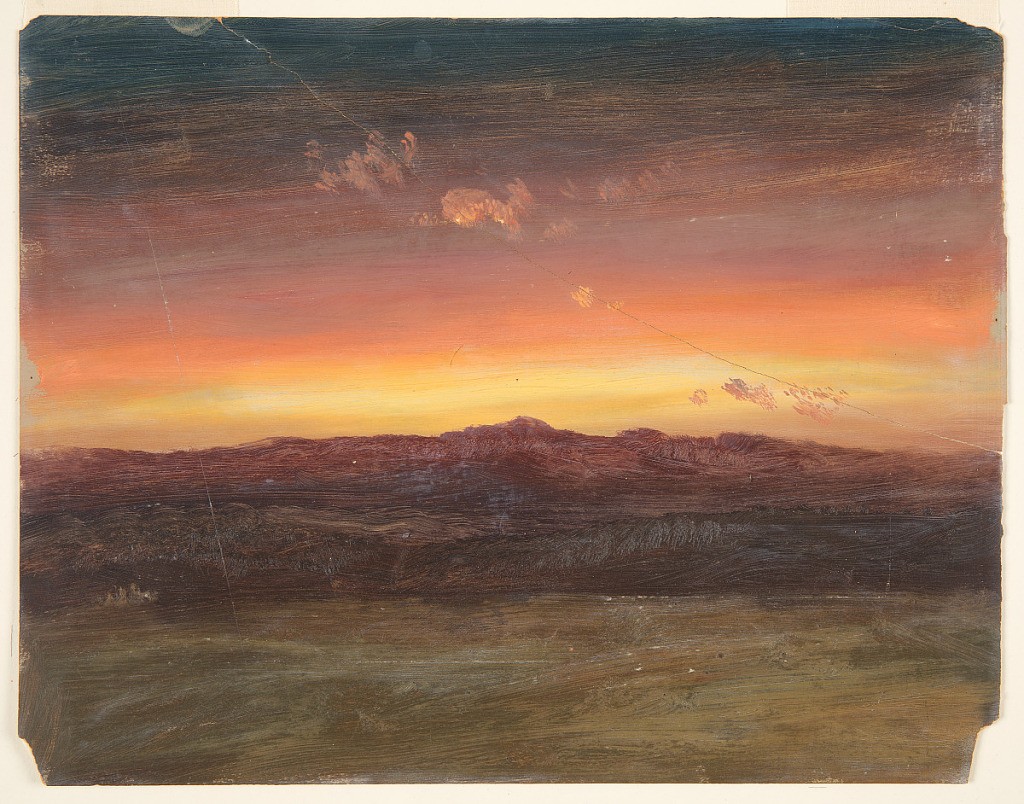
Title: The Catskills at Twilight, Hudson, New York
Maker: Frederic Edwin Church, American, 1826–1900
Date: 1870–80
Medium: Brush and oil on tan paperboard
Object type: Drawing
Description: Landscape sketch showing a loosely rendered view of twilight over the Catskills, as seen from the artist's property near Hudson, New York, known as Olana. The foreground and middle distance are articulated by broad, sweeping strokes of dark greenish brown and brownish purple paint that loosely suggest wooded hills. The Catskill Mountains are visible along the horizon, rendered in a purple tone. Kaaterskill High Peak and Roundtop Mountain are visible at center and center right, respectively. A few puffy clouds hang above the mountains, backdropped by a vivid twilight sky that gradiates from bright, golden yellow along the horizon to a deep, inky blue along the upper margin.

Verso: Landscape sketch showing a loosely rendered view of clouds at sunset over the Hudson River Valley. Layered bands of puffy and wispy clouds stretch across the scene, punctuated with numerous color notations.